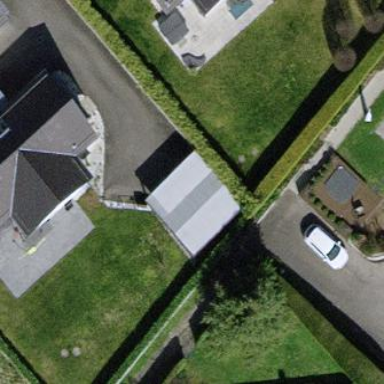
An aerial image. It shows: Garage.